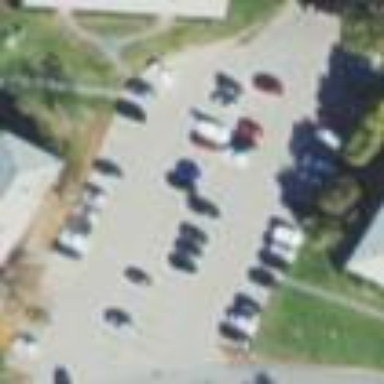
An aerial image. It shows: Parking area.